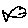
Label: fish